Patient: sex F, age 58
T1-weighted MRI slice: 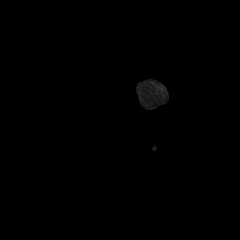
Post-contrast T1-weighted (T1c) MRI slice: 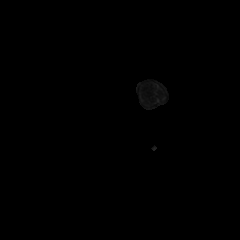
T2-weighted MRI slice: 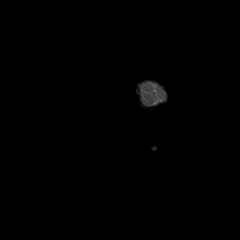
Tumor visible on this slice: no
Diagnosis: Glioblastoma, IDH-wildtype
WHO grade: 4